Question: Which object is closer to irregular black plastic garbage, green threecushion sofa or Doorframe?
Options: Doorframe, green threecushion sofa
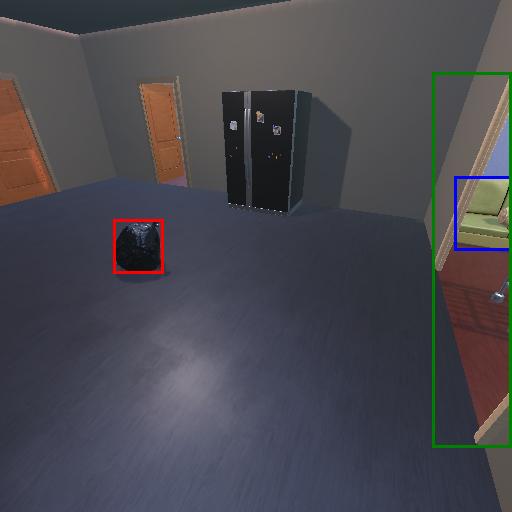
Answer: Doorframe